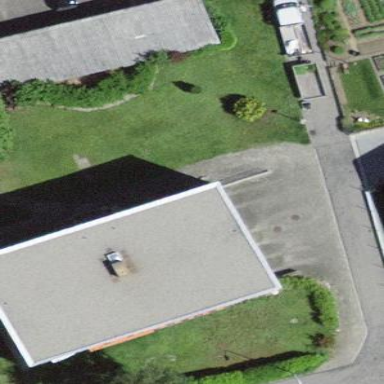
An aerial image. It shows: Building with flat roof.